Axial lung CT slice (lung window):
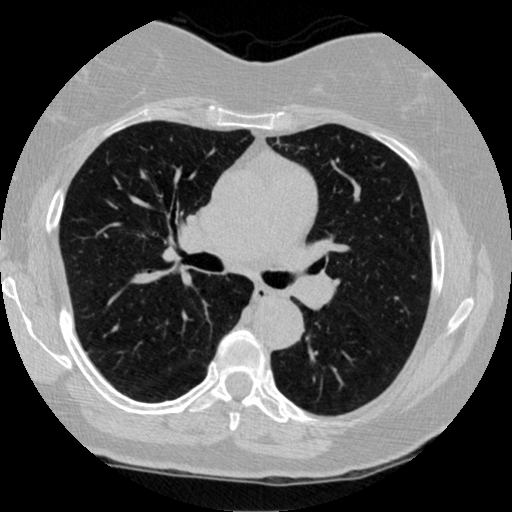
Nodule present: no